Here is a 2-D grayscale rendering of raw bearing vibration samples (signal-to-image). Diagnose the bearing from this image, choosing from: normal, inner_race, outer_race, ball.
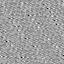
Answer: outer_race